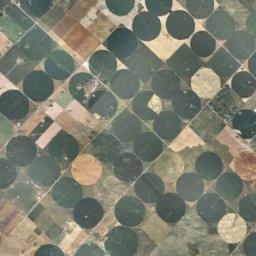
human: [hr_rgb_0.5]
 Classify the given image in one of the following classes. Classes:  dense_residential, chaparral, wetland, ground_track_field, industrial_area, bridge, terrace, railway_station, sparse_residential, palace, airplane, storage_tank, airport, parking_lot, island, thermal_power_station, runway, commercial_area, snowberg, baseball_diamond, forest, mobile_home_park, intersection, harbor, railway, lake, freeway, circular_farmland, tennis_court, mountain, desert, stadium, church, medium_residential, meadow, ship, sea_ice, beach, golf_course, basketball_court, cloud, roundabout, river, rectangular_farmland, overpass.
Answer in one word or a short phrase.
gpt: circular_farmland